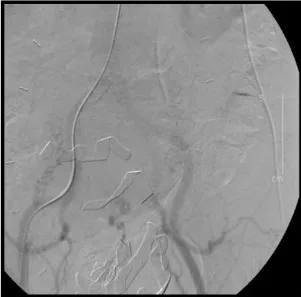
B: Angiogram visualizing the bilateral iliac arteries and an area with active extravasation of contrast from the left uterine artery which was subsequently embolized.
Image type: radiology (x_ray)